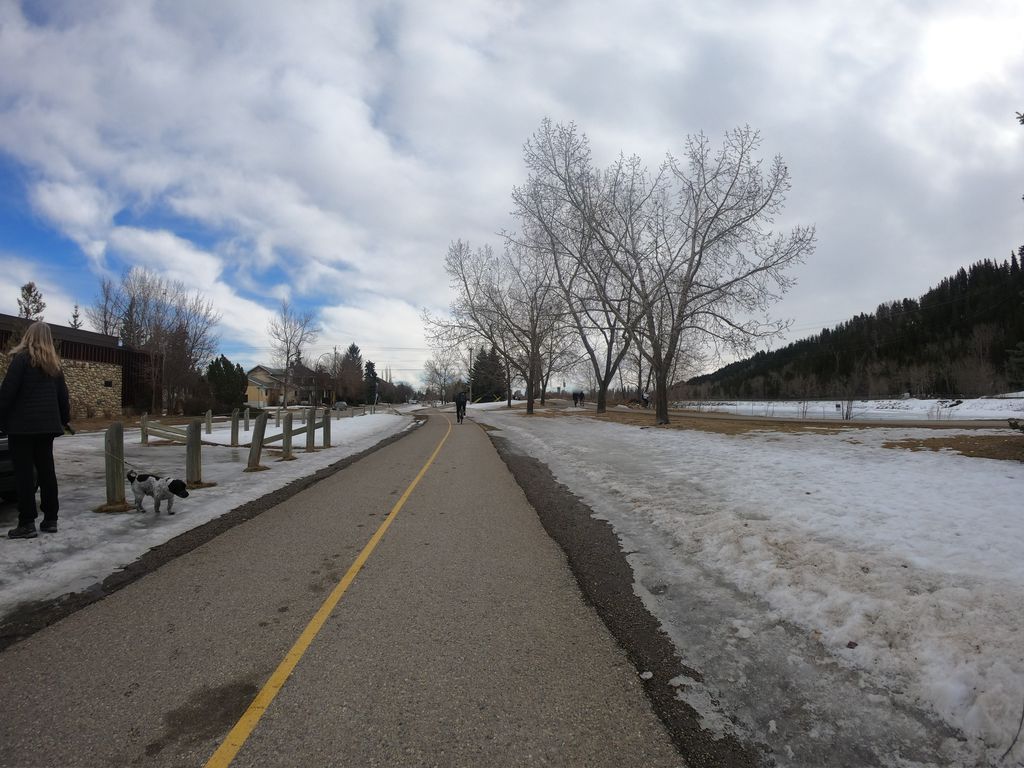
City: calgary